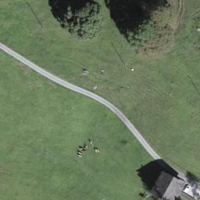
EUNIS habitat code: 23
Species observed at this site:
Hippocrepis comosa